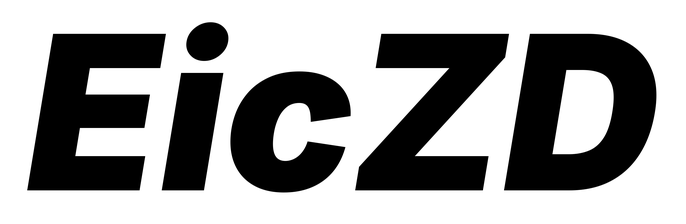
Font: Inter-Italic_Black_Italic